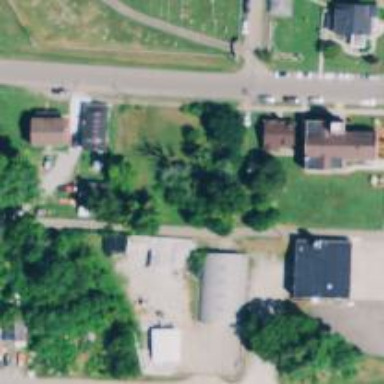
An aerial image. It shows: Alley classified as service road.